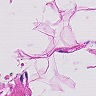
Metastatic tissue present: no